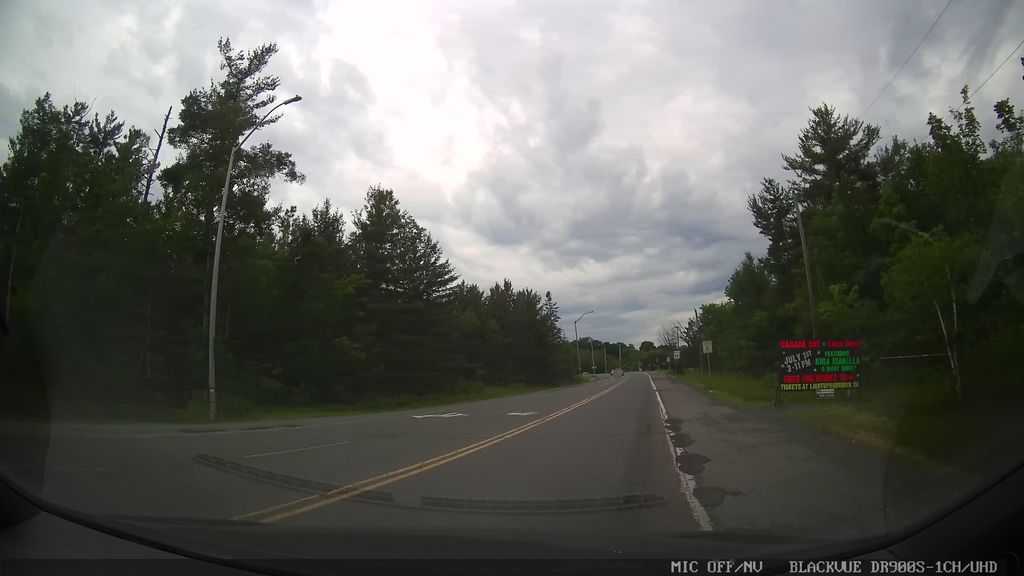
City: ottawa-gatineau